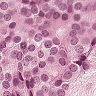
Metastatic tissue present: yes